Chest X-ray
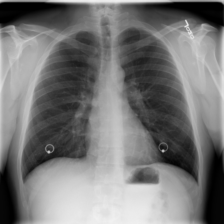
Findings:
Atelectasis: negative
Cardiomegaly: negative
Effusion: negative
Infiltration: negative
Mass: negative
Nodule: negative
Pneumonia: negative
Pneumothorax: negative
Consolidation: negative
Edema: negative
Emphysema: negative
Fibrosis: negative
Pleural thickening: negative
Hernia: negative